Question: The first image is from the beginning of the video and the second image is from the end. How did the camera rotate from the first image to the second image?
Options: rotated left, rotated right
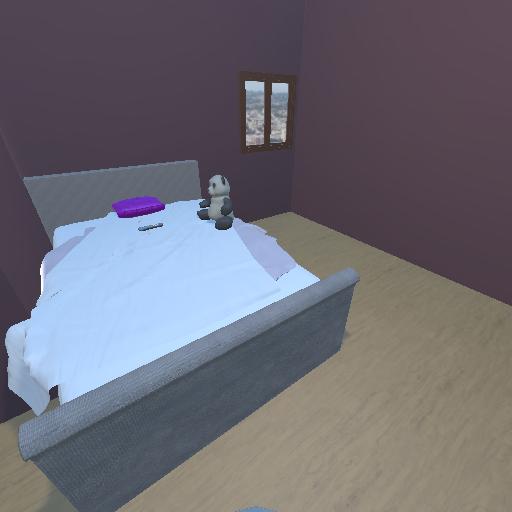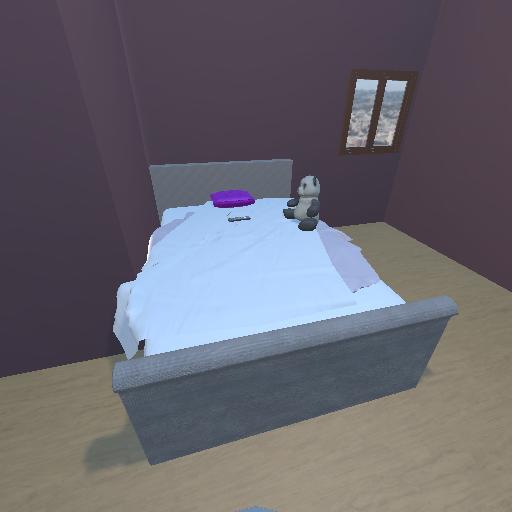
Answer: rotated left